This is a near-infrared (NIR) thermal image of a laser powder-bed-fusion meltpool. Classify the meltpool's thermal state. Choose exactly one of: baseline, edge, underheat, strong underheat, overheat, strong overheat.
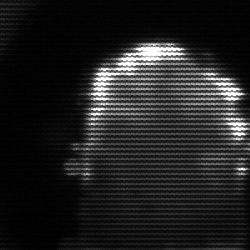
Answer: baseline